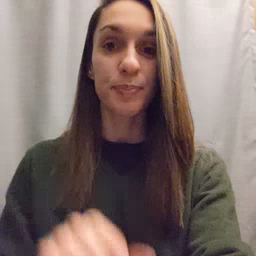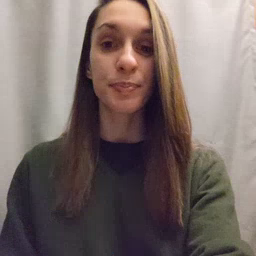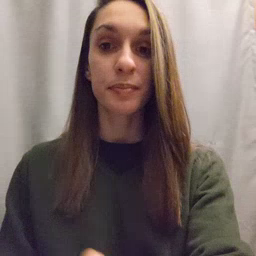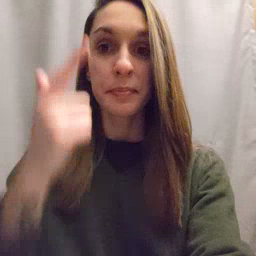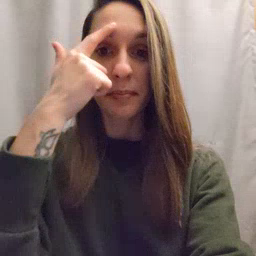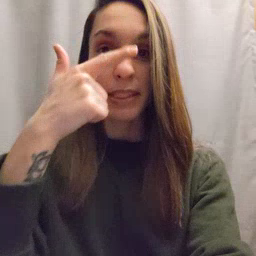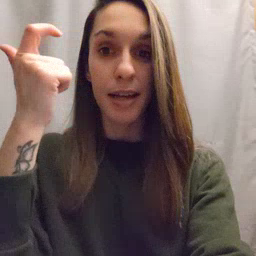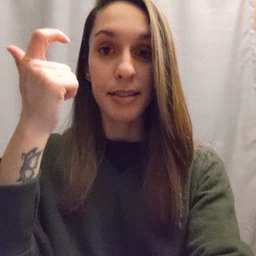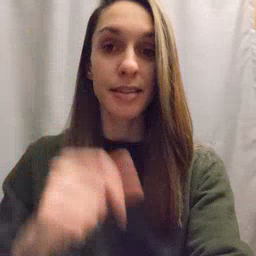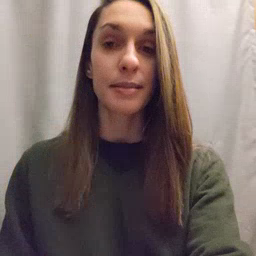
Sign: because